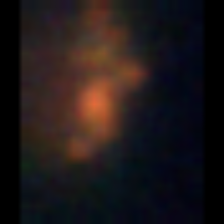
Taxon: Unknown_detritus
Group: Unknown